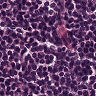
Metastatic tissue present: no